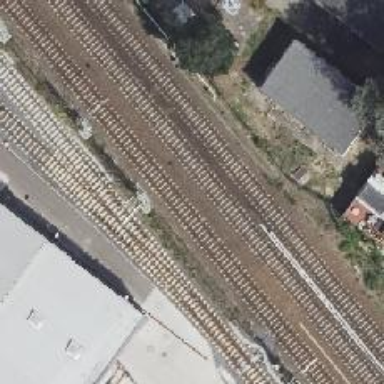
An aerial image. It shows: Railway signal.